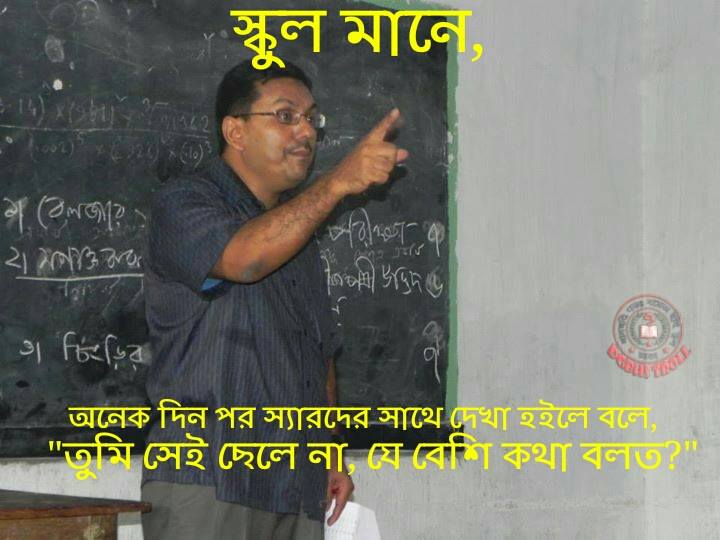
Caption: স্কুল মানে , অনেক দিন পর স্যারদের সাথে দেখা হইলে বলে , " তুমি সেই ছেলে না , যে বেশি কথা বলত ?"
Label: non-hate